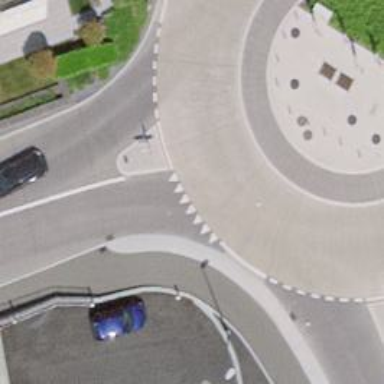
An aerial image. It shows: Traffic calming island.